八年级 · 度量几何学
如图，图中有个三角形，其中，是锐角三角形,
是直角三角形, \$ \qquad \$是钝角三角形.

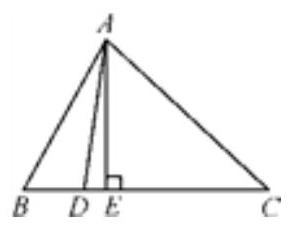
答案: $6 \quad \triangle A B C, \triangle A C D \quad \triangle A C E, \triangle A B E, \triangle A D E \quad \triangle A B D$